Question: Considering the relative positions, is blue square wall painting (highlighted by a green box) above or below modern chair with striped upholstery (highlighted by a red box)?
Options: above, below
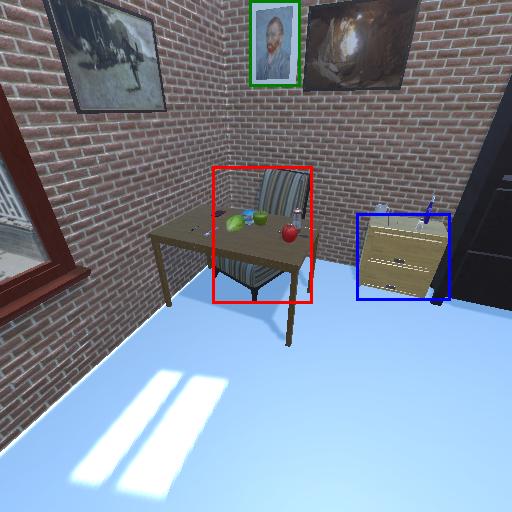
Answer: above